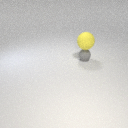
large yellow rubber sphere above small gray rubber sphere